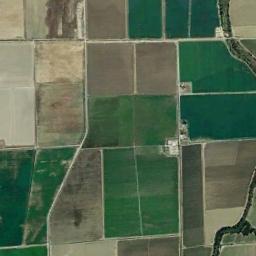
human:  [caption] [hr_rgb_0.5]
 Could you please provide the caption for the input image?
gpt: There are some deep green and bare rectangular farmland .

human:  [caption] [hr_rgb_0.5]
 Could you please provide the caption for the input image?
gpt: Many neatly arranged green, Khaki and tan mixed rectangular farmlands of different sizes .

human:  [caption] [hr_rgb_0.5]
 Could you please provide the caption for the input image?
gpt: There are many rectangular farmlands of different sizes and shades .

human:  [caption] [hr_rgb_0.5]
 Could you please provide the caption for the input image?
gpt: Some rectangular farmlands of different colors and sizes are neatly arranged on the ground and a river goes through the farmlands .

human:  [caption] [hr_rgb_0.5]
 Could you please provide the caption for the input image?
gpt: There are some green rectangular farmlands and brown ones .